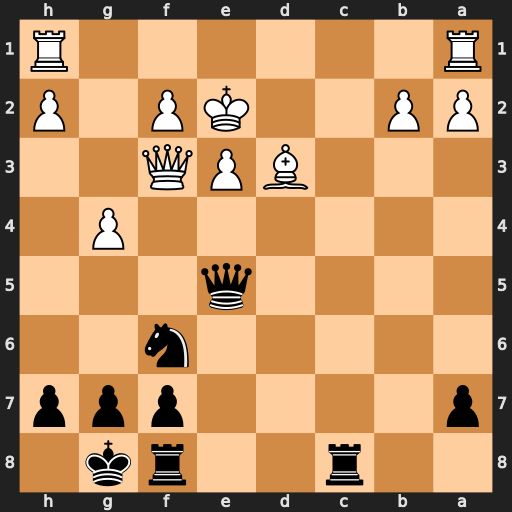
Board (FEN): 2r2rk1/p4ppp/5n2/4q3/6P1/3BPQ2/PP2KP1P/R6R
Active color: b
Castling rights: -
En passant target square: -
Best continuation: Qxb2+ Kf1 Qxa1+